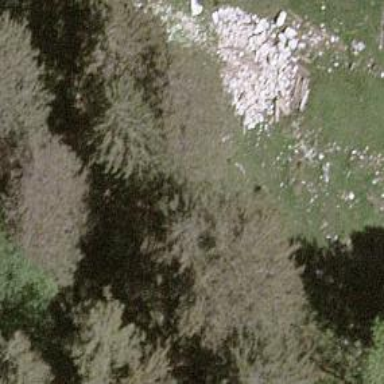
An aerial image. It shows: Single tag "natural: tree."